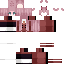
A female human skin with pale skin, wearing brown long hair dressed in a blue hoodie and black pants, featuring a closed mouth.